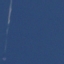
Label: SeaLake